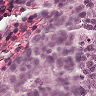
Metastatic tissue present: yes